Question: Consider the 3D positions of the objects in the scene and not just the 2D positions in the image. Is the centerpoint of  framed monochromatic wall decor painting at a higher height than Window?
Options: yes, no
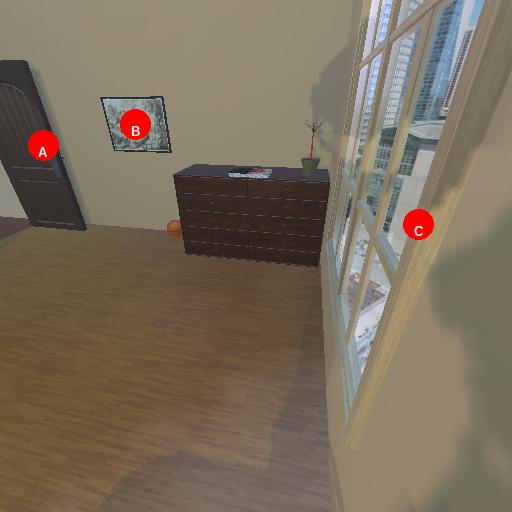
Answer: yes